Aerial crown-view tile of a tropical tree (Barro Colorado Island, Panama), acquired 20250124:
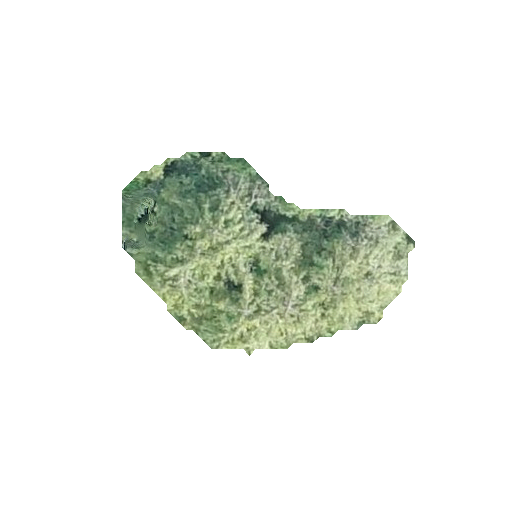
Species: Quararibea stenophylla
GBIF accepted scientific name: Quararibea stenophylla
Crown area: 58.198 m²